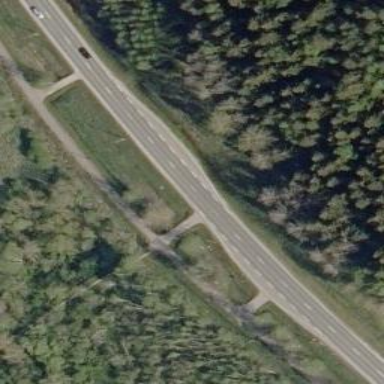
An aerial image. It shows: Asphalt cycleway. This cycleway is connection type.